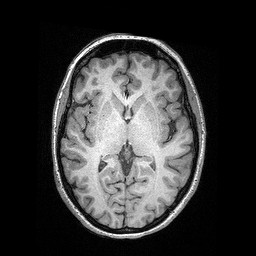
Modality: T1w
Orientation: coronal
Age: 26
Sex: female
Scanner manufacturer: siemens
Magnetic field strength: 3 T
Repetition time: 2.4 s
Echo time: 0.03 s